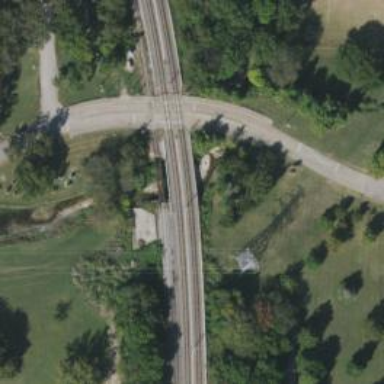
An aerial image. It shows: Disused railway bridge.